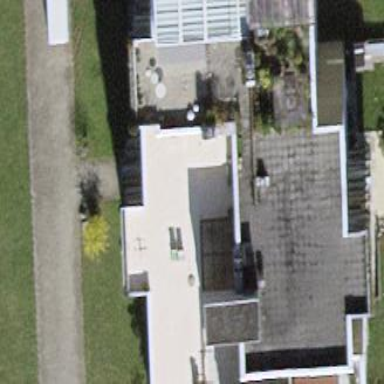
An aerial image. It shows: Building with flat roof.